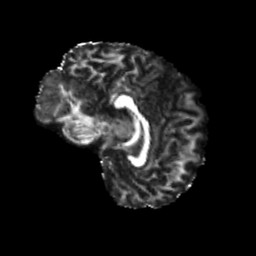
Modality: FA
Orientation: sagittal
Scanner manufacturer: siemens
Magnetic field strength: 3 T
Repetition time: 4 s
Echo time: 0.0594 s